RGB frame:
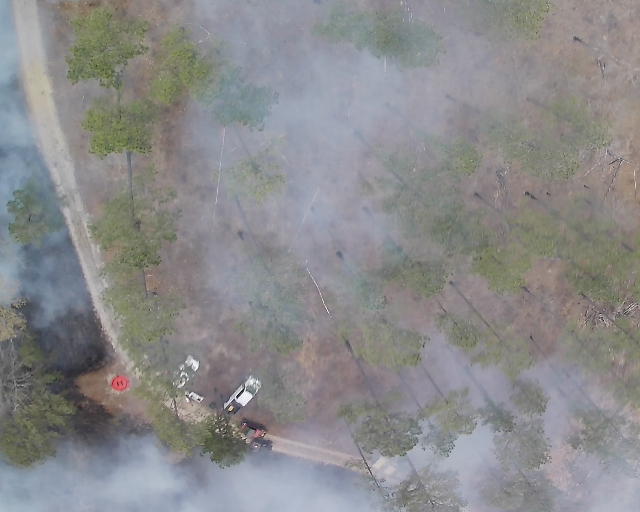
Thermal frame:
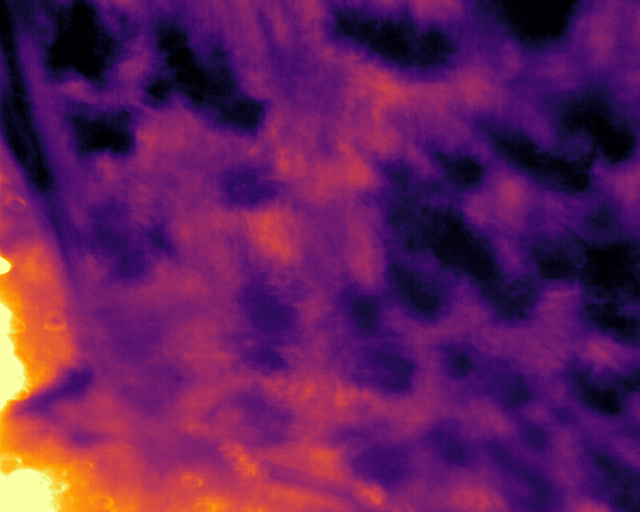
Captured: 2026-02-26 03:06:09
Pixels at or above 80 °C: 0 (fraction of frame: 0)